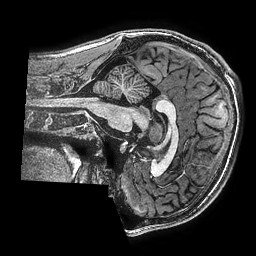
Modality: T1w
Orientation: sagittal
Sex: male
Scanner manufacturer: ge
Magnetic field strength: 3 T
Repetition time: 0.00766 s
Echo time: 0.003476 s